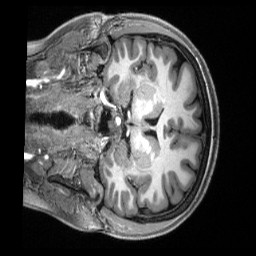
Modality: T1w
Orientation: coronal
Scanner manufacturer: siemens
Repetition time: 2.5 s
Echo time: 0.00231 s